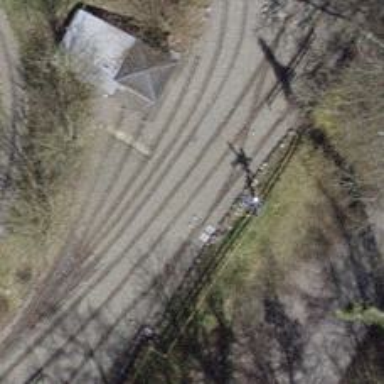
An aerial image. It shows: Miniature railway.